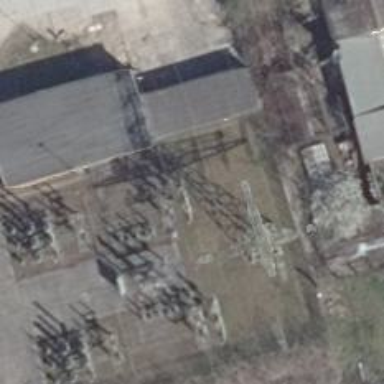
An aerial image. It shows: Switch used for power control.